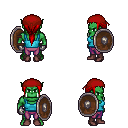
a pixel art fantasy rpg character, male body template, orc, green skin, teal pirate shirt, magenta pants, red ponytail hairstyle, red bandana, metal gloves, maroon shoes, shield, four views (front, back, left, right), 2x2 character sprite sheet, small pixel art, hard edges, no anti-aliasing